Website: lowes
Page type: customer-info-address
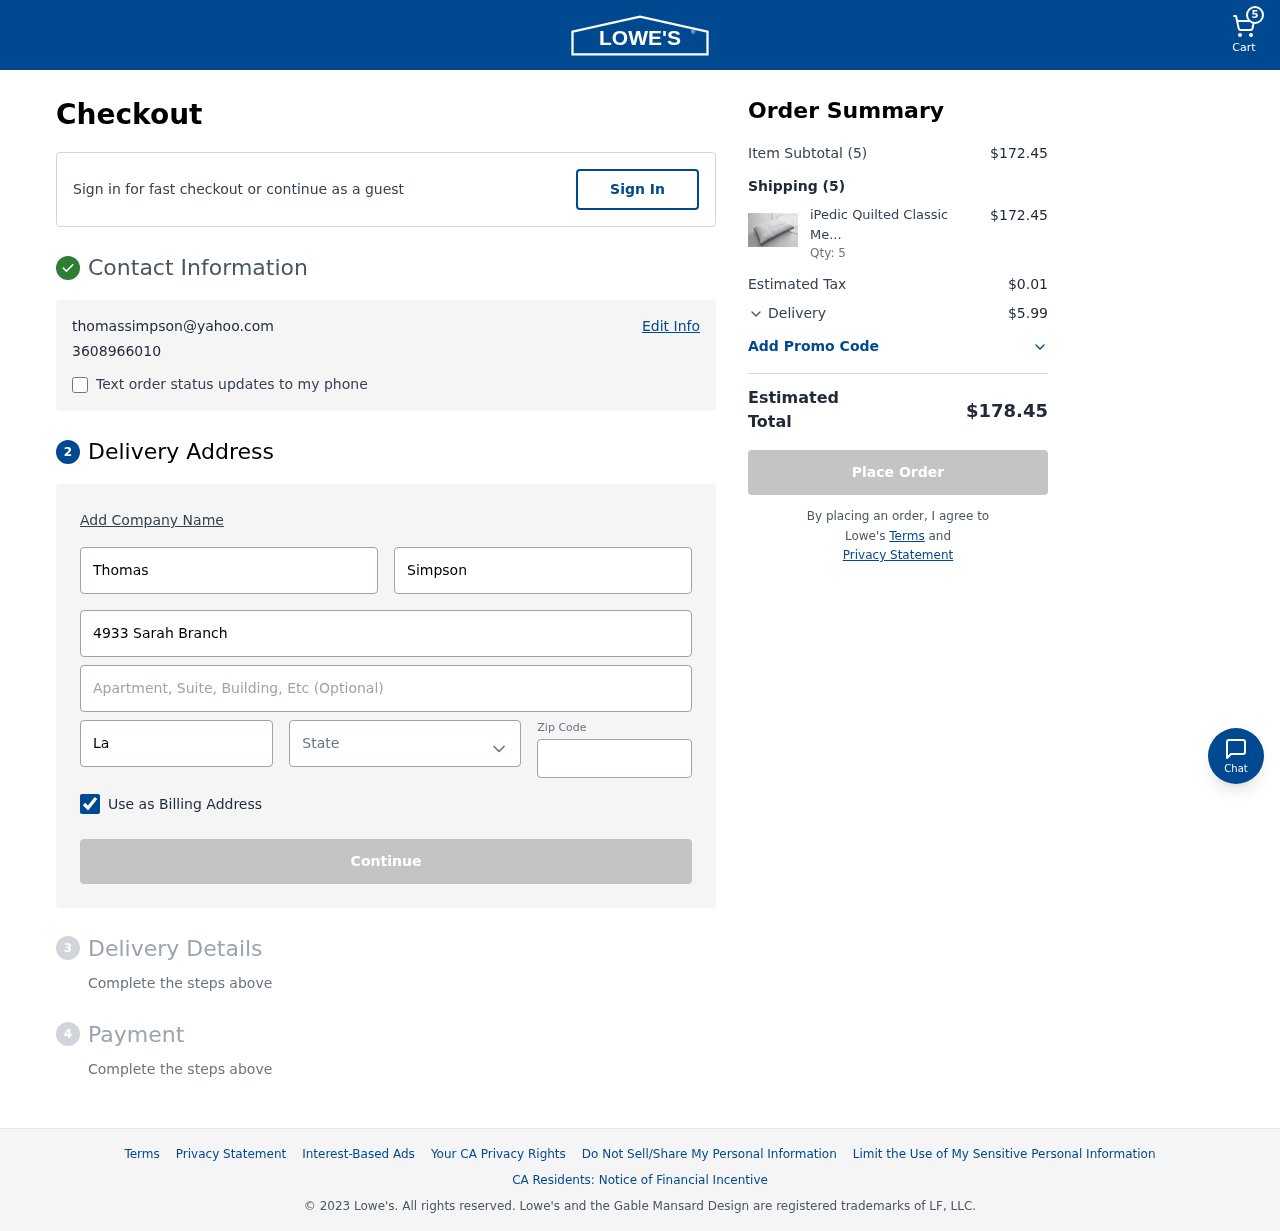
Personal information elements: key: PII_CITY
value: Lake Seth
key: PII_EMAIL
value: thomassimpson@yahoo.com
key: PII_FIRSTNAME
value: Thomas
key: PII_LASTNAME
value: Simpson
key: PII_PHONE
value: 3608966010
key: PII_POSTCODE
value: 46080
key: PII_STATE
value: VI
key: PII_STREET
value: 4933 Sarah Branch
Product elements: key: PRODUCT1_NAME
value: iPedic Quilted Classic Memory Foam Pillow, King
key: PRODUCT1_QUANTITY
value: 5
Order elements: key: ORDER_NUM_ITEMS
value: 5
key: ORDER_SUBTOTAL
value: $172.45
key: ORDER_NUM_ITEMS2
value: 5
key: ORDER_SUBTOTAL2
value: $172.45
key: ORDER_TAX
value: $0.01
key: ORDER_SHIPPING_COST
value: $5.99
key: ORDER_TOTAL
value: $178.45